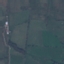
Land use / land cover: Pasture